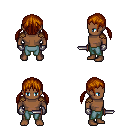
a pixel art fantasy rpg character, male body template, human, dark skin, leather shoulder armor, teal pants, brunette twin-tailed hairstyle, metal gloves, dagger, four views (front, back, left, right), 2x2 character sprite sheet, small pixel art, hard edges, no anti-aliasing